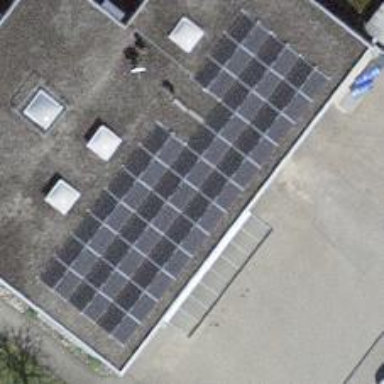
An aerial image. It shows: Solar power generator with photovoltaic panels.